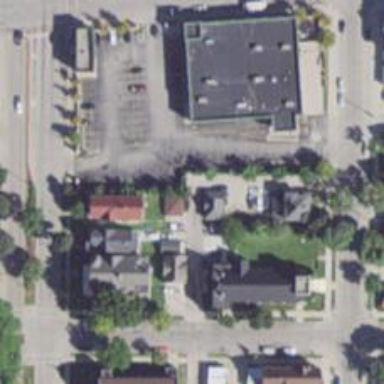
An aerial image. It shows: Alley classified as service road.